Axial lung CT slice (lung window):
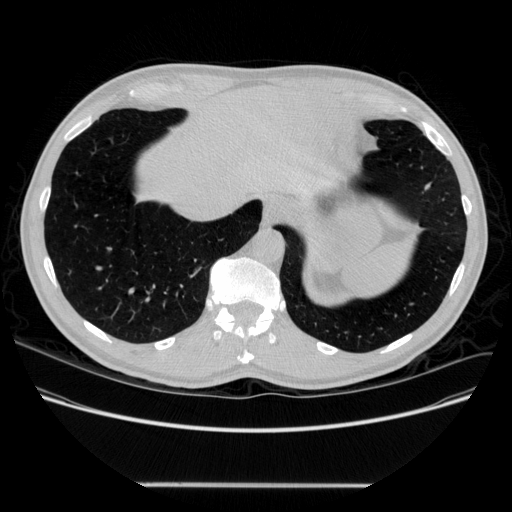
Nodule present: yes
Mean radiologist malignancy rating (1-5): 2